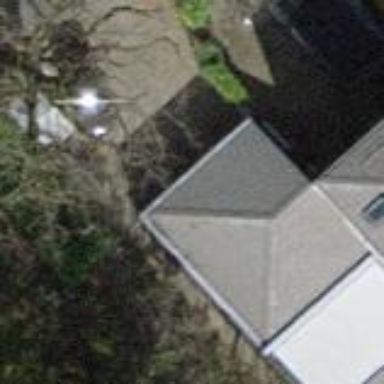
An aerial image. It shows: View of roof of building.